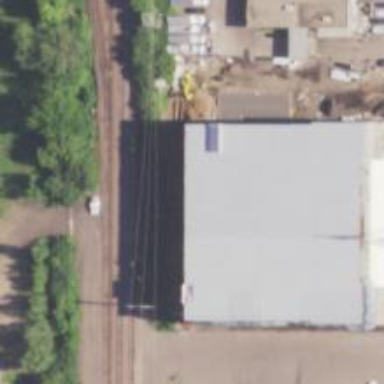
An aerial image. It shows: Railway siding for service.